Field crop: tomato
Growth stage: 1
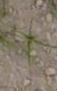
Species: cyperus